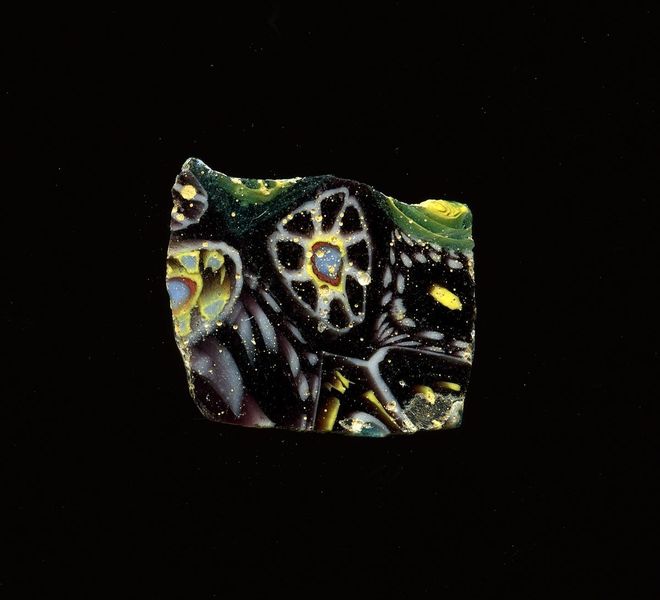
Titel: Mosaikglasfragment
Standort: Hamburg
Institution: Museum für Kunst und Gewerbe Hamburg
Schlagwörter: glas, antike, technik, mosaik, wandschmuck, kaiserzeit, blumenornamente, bodenbeläge, frühe kaiserzeit, prinzipat, römische, millefiori, mittlere, späte